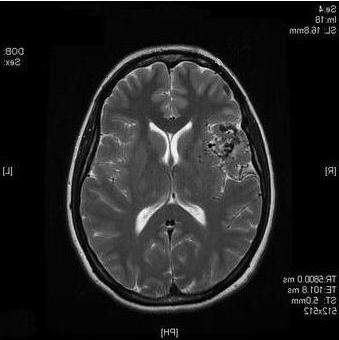
Label: notumor